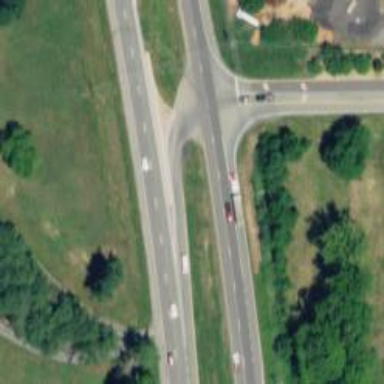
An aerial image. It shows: Trunk link highway.